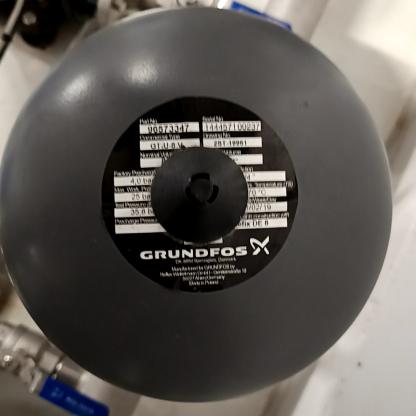
Klasa: tabliczka-znamionowa